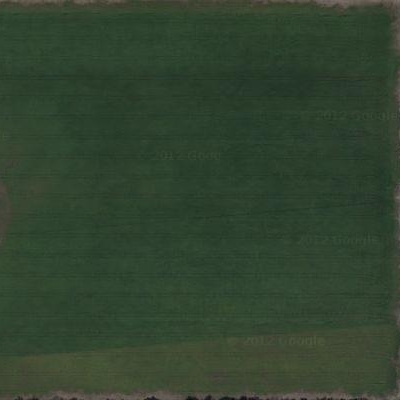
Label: Field